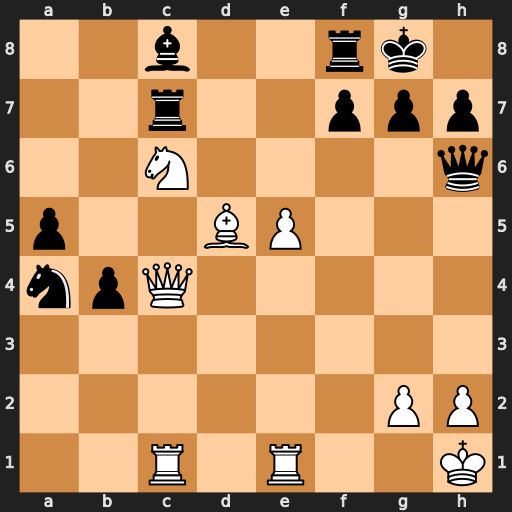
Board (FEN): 2b2rk1/2r2ppp/2N4q/p2BP3/npQ5/8/6PP/2R1R2K
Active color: w
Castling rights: -
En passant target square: -
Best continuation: Bxf7+ Kh8 e6